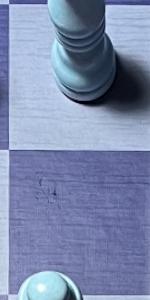
Label: Empty